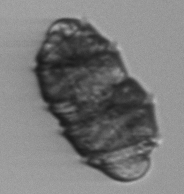
Label: Margalefidinium